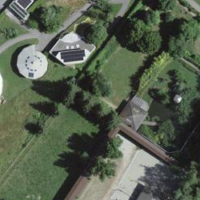
EUNIS habitat code: 53
Species observed at this site:
Populus tremula
Fagus sylvatica